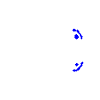
Particle: pion